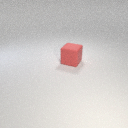
large red rubber cube